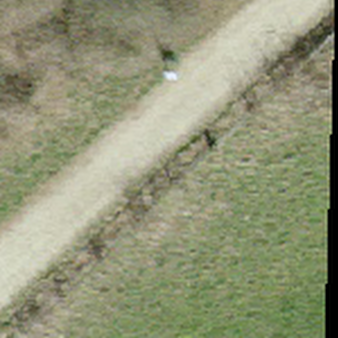
Label: other